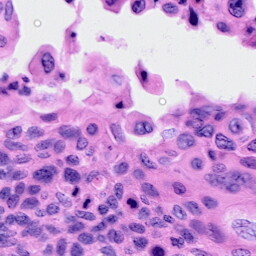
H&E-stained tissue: Cervix